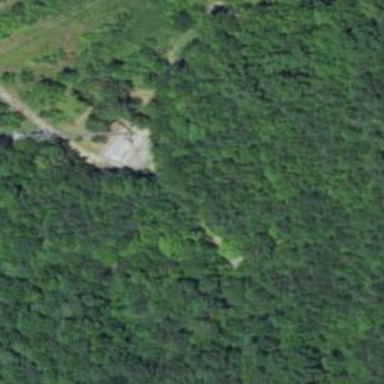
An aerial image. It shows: Communication mast tower.